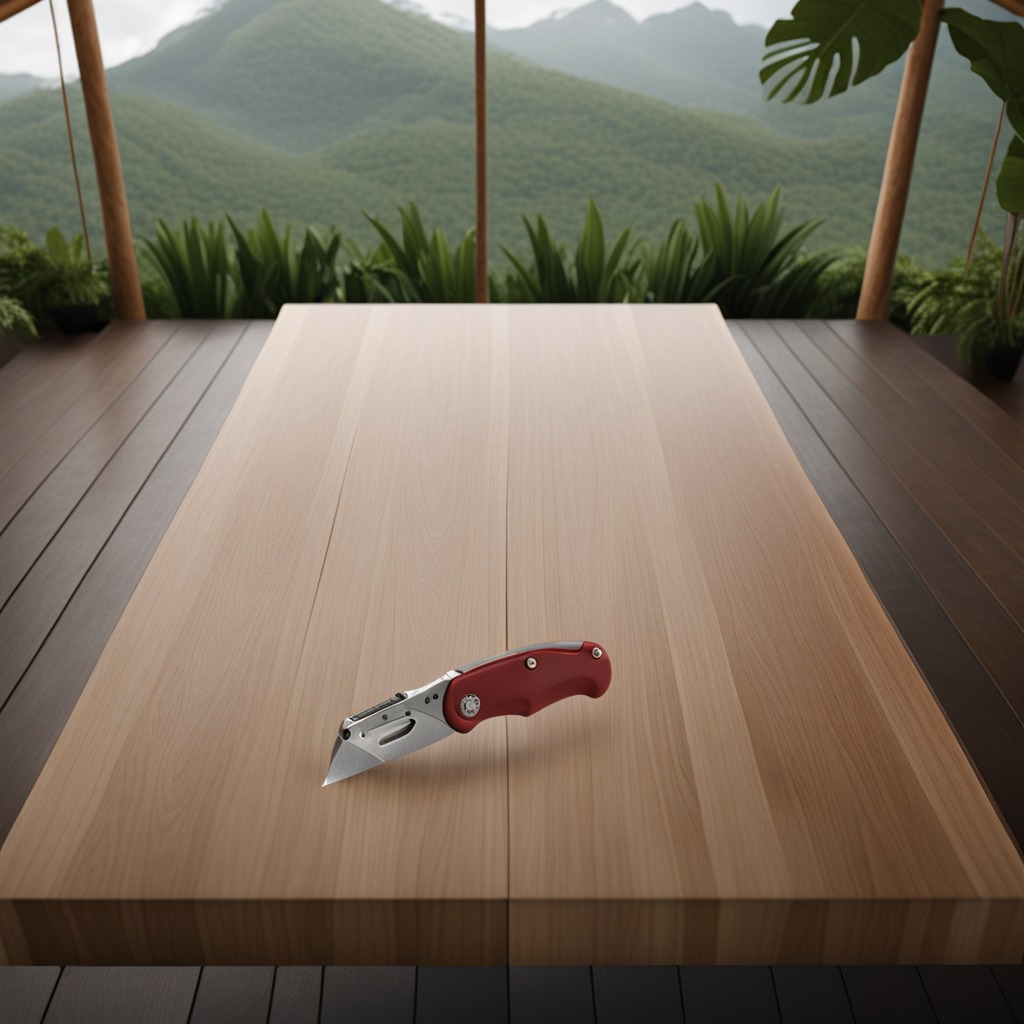
A utility knife is lying on a wooden table inside a jungle field workshop tent.